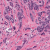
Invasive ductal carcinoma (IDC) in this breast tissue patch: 1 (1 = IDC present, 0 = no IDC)